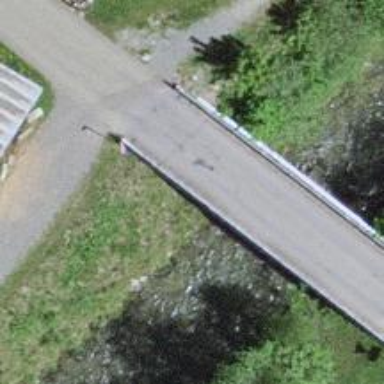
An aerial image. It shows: Residential road with bridge.